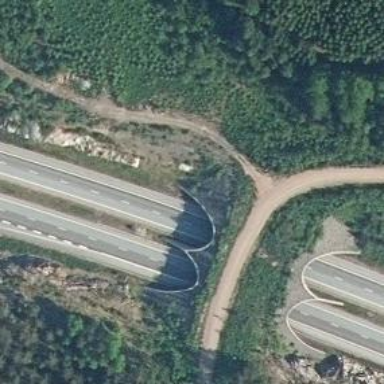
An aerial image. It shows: Asphalt motorway.